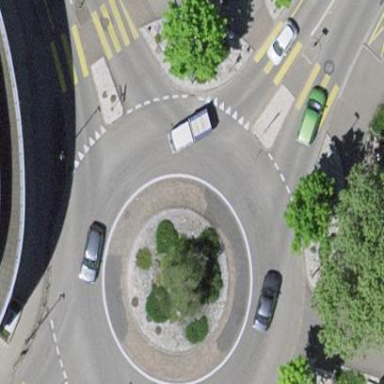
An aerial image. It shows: Secondary road with asphalt surface leading to roundabout.